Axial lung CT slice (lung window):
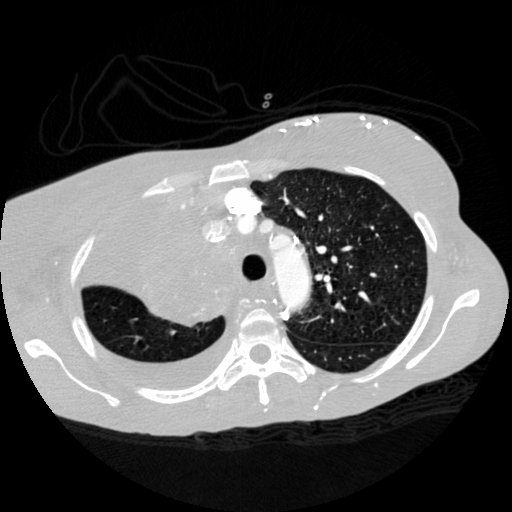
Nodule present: no